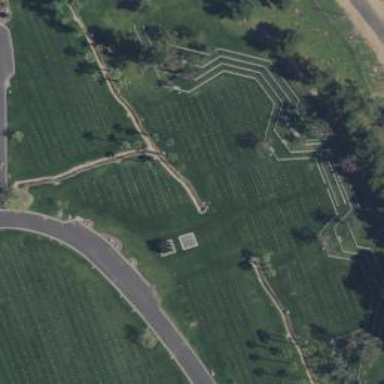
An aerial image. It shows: Graveyard.